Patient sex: F
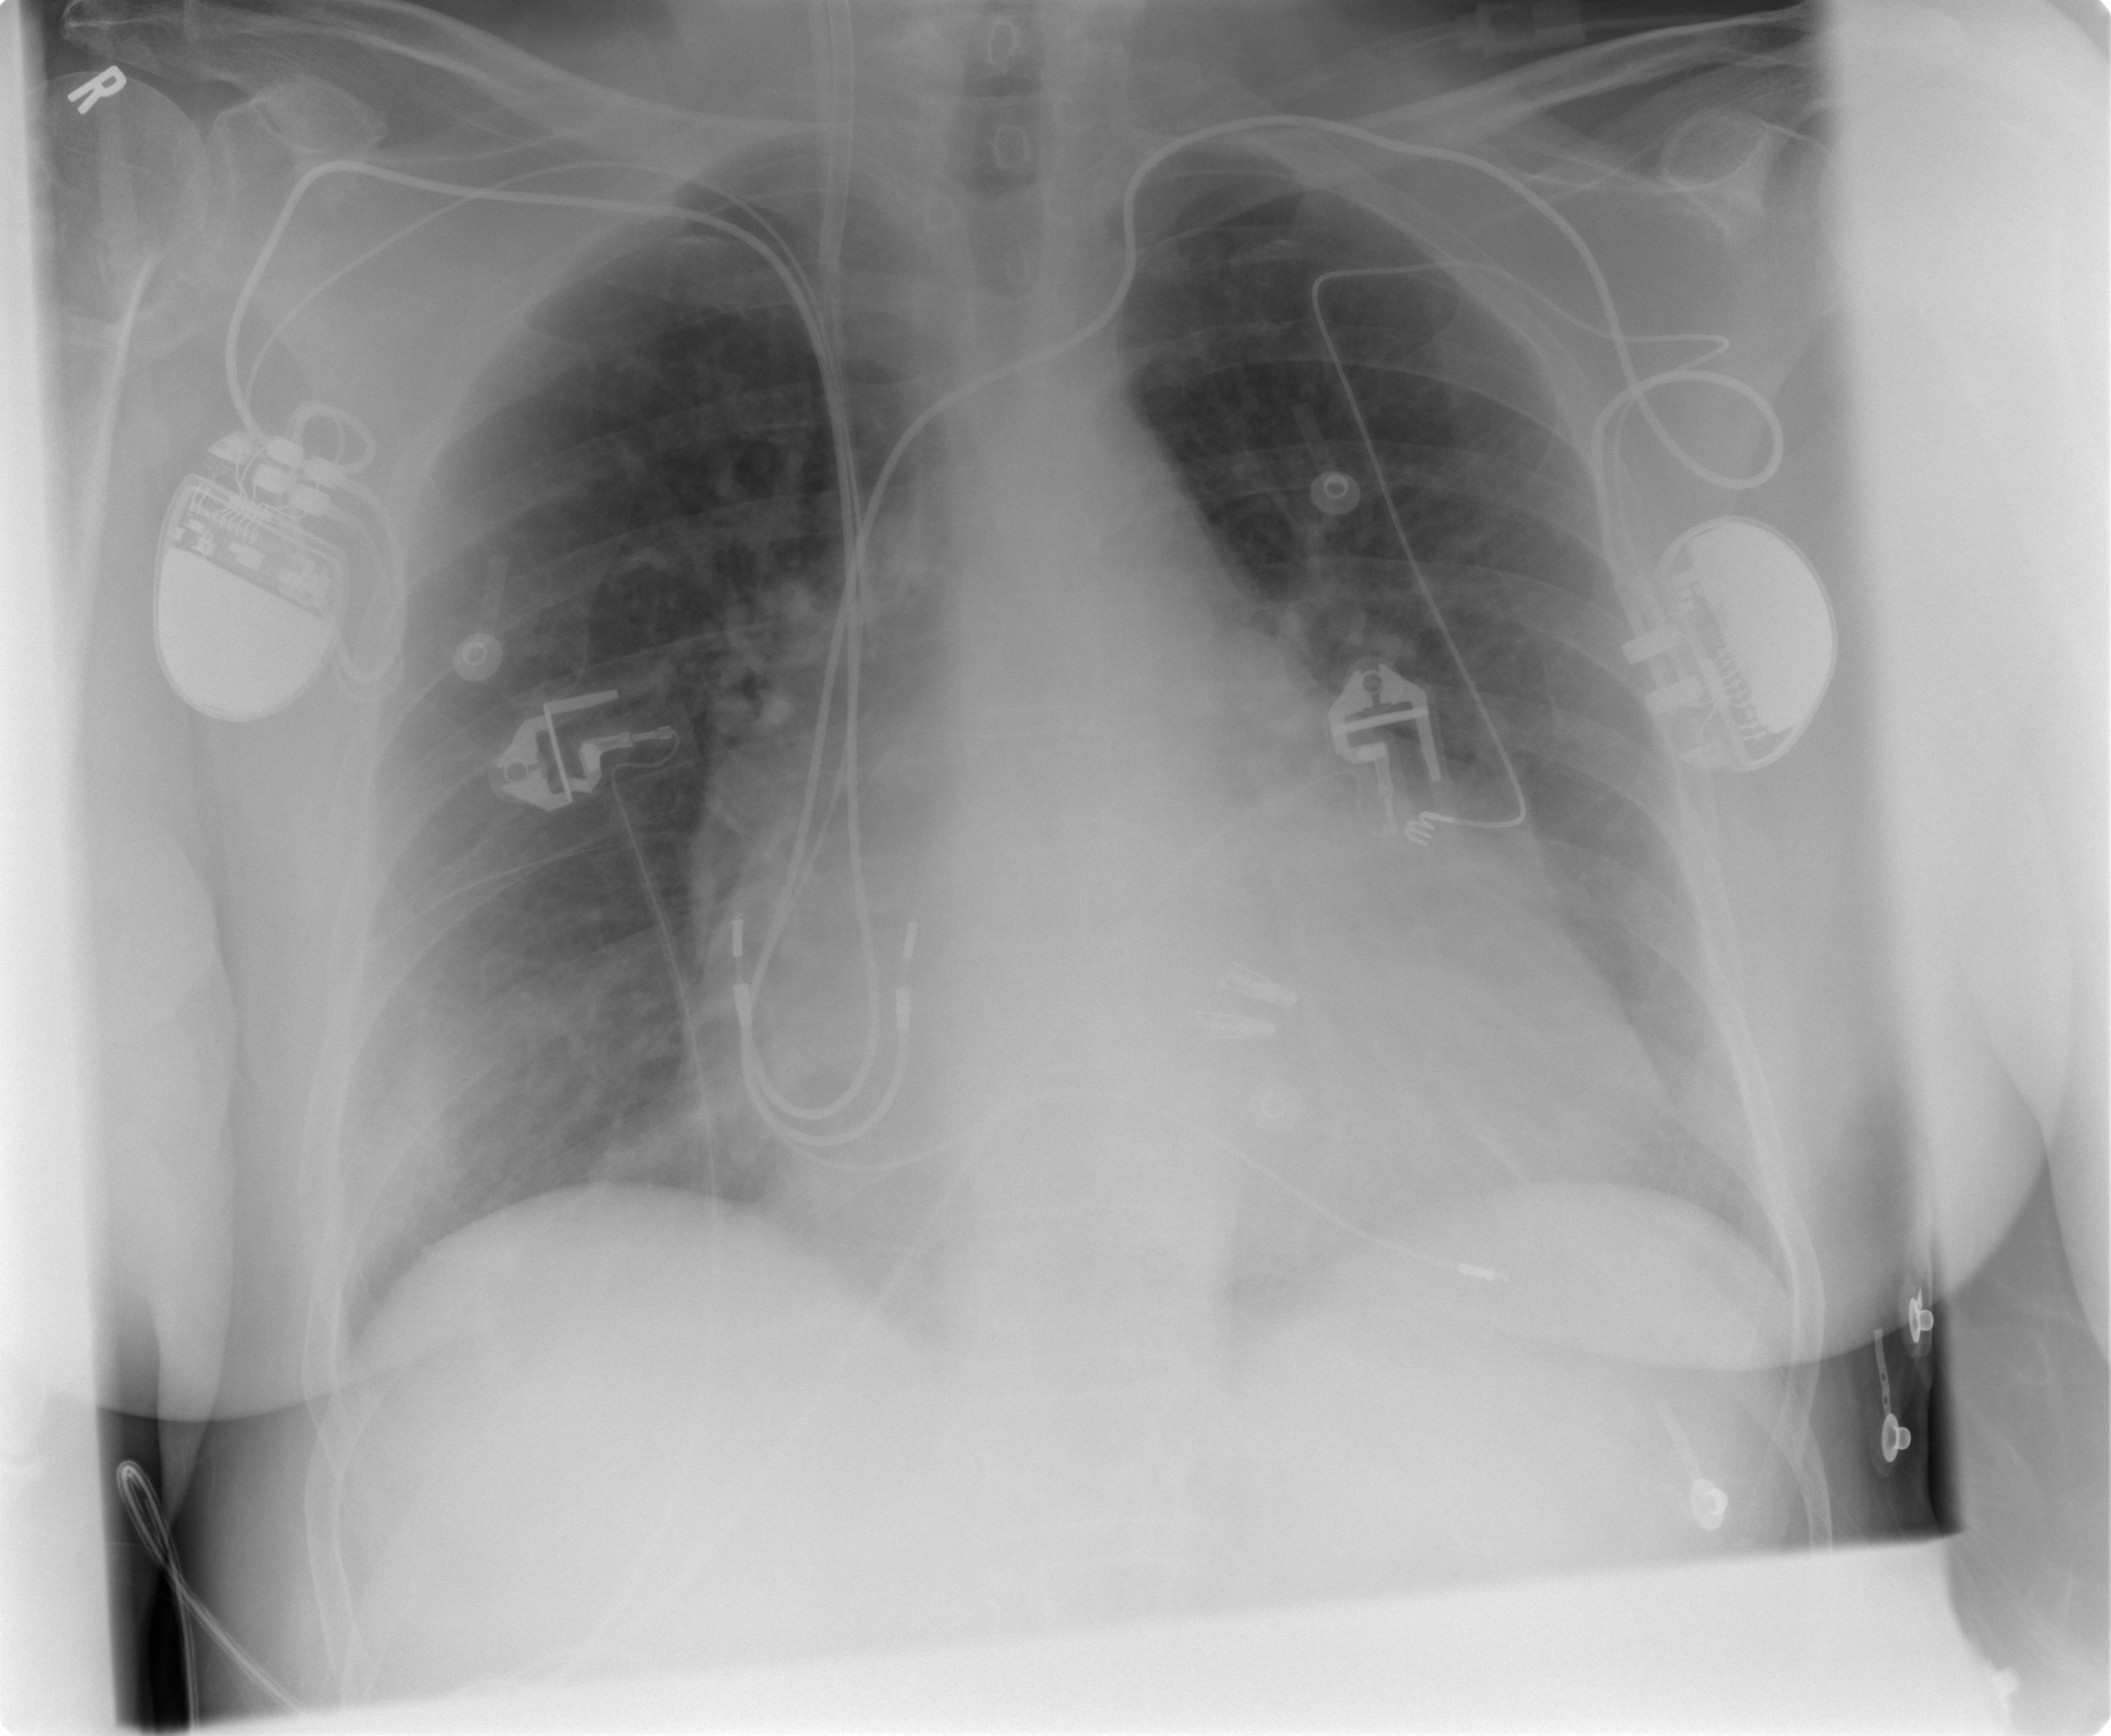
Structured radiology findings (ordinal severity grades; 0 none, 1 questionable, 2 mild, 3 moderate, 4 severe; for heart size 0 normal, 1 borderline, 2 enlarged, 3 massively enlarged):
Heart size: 2
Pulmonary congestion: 2
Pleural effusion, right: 0
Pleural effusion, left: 0
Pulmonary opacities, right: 0
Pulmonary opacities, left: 0
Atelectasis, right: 0
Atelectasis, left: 0